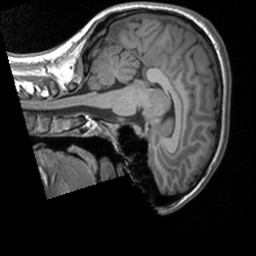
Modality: T1w
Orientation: sagittal
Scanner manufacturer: siemens
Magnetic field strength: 3 T
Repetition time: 1.9 s
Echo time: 0.00226 s